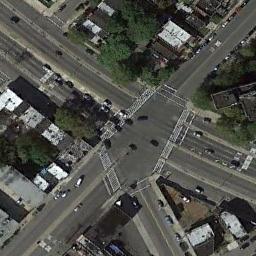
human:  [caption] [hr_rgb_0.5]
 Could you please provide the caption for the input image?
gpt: There aren't many cars at the intersection .

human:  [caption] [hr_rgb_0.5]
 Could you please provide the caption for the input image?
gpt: There are several vehicles on the road at the intersection of five roads, There are many buildings and some trees around the intersection, And many cars are parked in the open space beside the intersection .

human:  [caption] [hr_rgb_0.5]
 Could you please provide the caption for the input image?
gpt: An intersection with normal traffic is between lots of neatly arranged houses .

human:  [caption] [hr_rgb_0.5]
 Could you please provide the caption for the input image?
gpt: There are many buildings beside the intersection .

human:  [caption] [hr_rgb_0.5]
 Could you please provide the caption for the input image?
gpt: There are some green trees and white buildings beside the intersection .